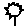
Label: flower